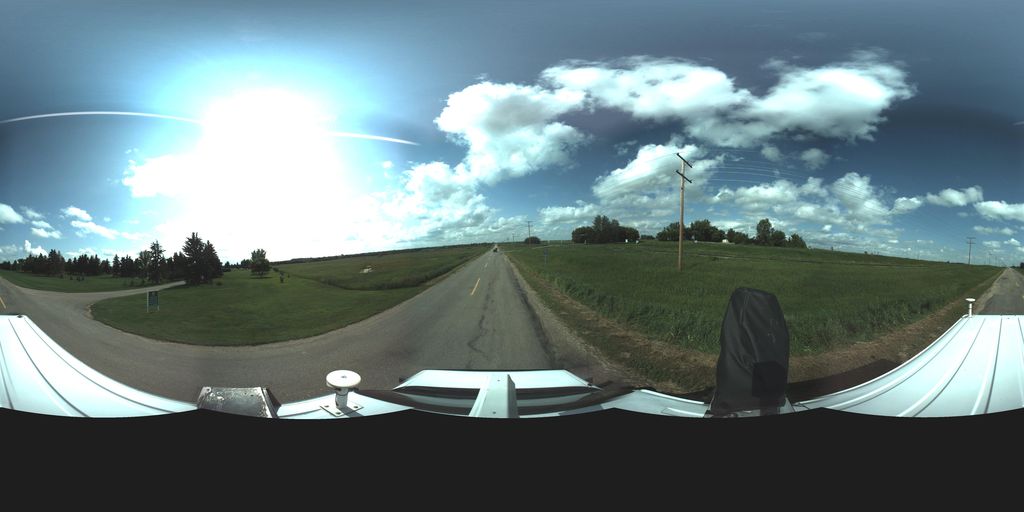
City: saskatoon